Question: I'm trying to run sonar on entire project using maven, but for some reason it skips submodules and analyse only root module. Is there any explanation of such a strange behaviour?
Any help is greatly appreciated!
Here is maven final output:

---
## ADDITION
mvn clean install doesn't skip anything, but mvn sonar:sonar do.
---
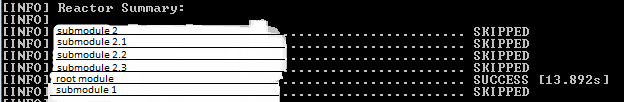
Answer: The SonarQube Maven Plugin is an aggregator plugin. It's executed only on the root module. That's the reason why Maven flags sub-modules as SKIPPED, even if they are correctly analysed.